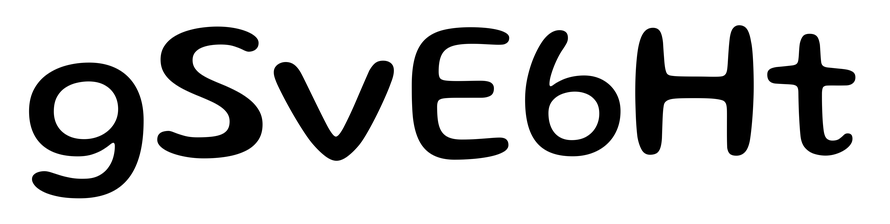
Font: Gluten_Regular